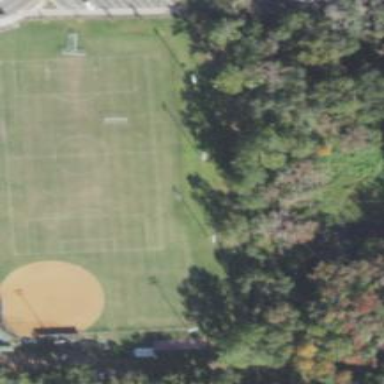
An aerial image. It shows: Soccer pitch for outdoor sports and leisure activities.